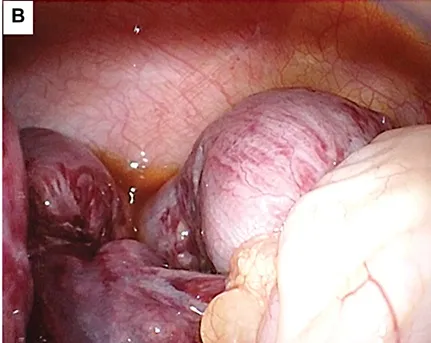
B
) Laparoscopy revealed a remarkably dilated intestine, serous ascites, and ischemic intestine at the left groin, which could not be retrieved to the surgical field.
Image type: medical_photograph (other_medical_photograph)